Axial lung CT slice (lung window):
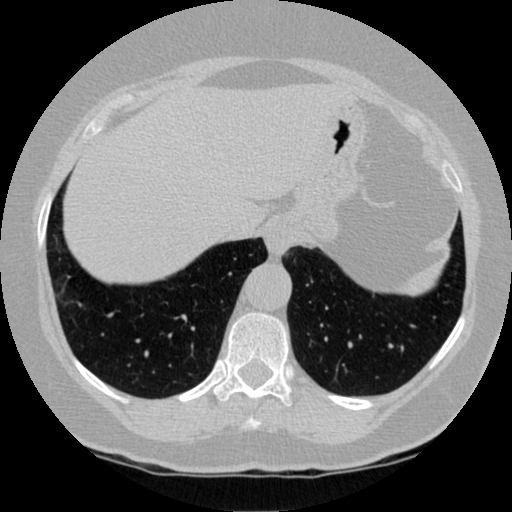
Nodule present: no